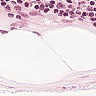
Metastatic tissue present: no